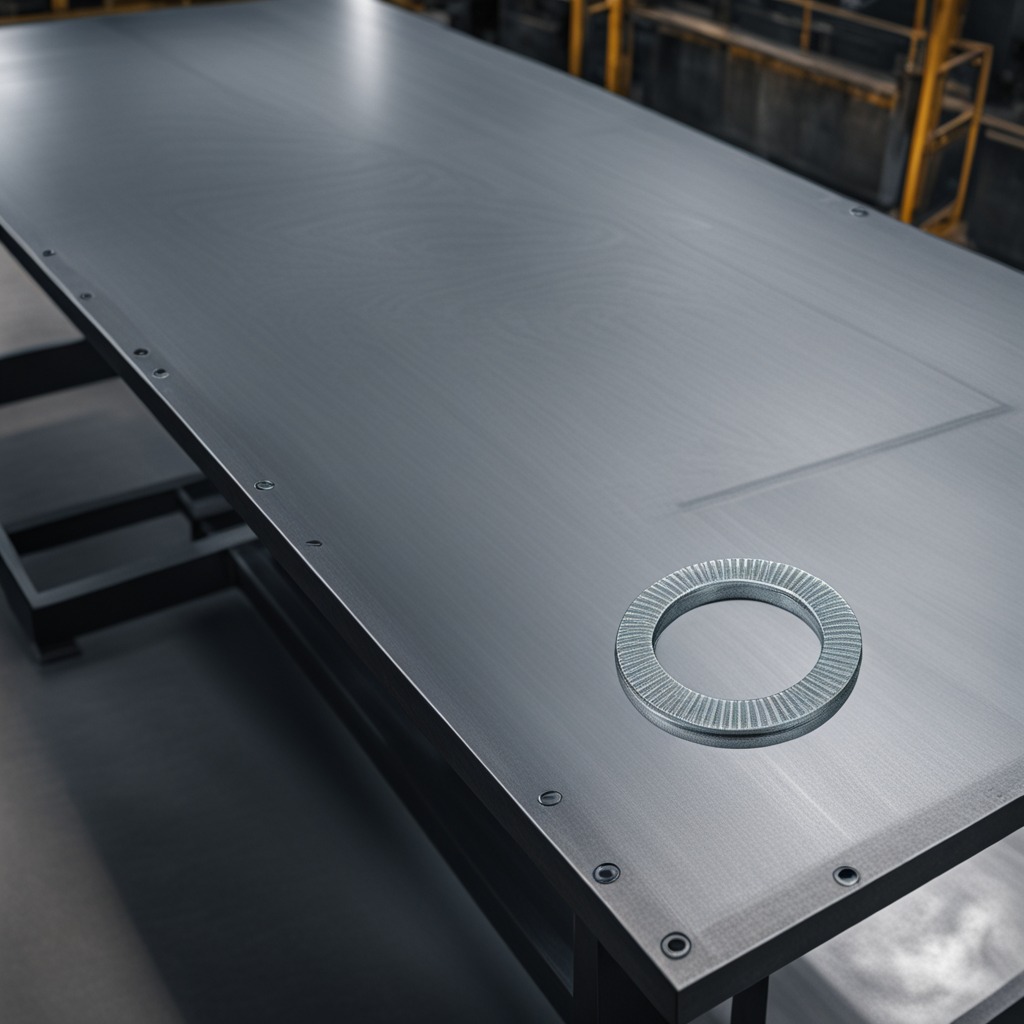
A flat metal washer is lying on the cold steel table in a mining workshop gritty textures.